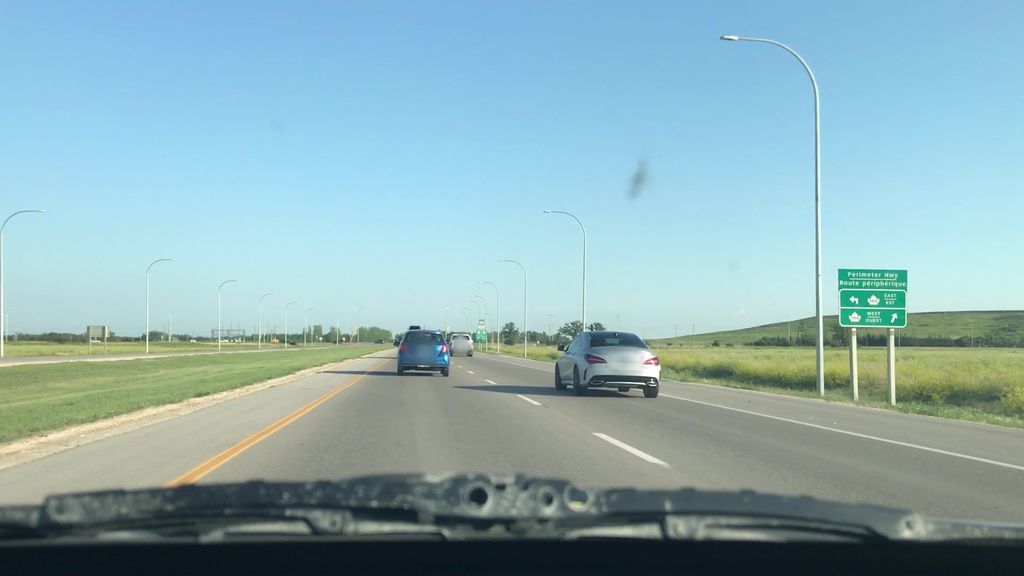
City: winnipeg